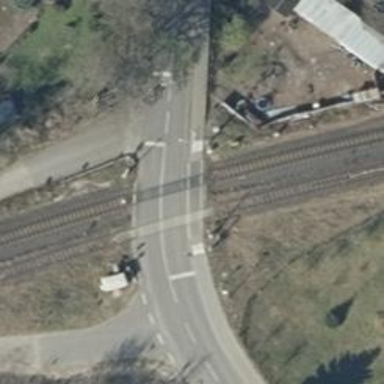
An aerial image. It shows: Level crossing with lights and saltire markings.